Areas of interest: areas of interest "Basketball Arena"
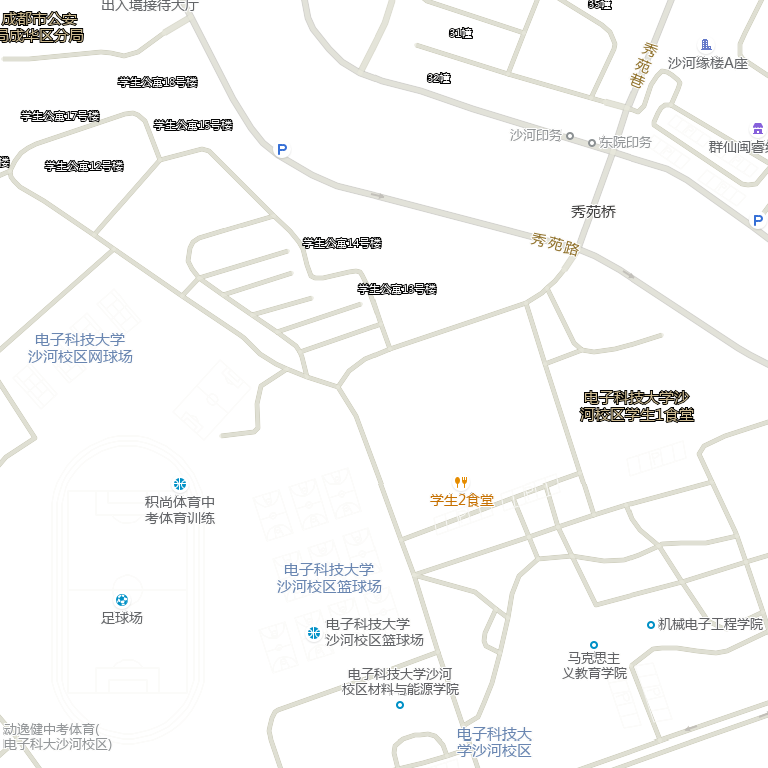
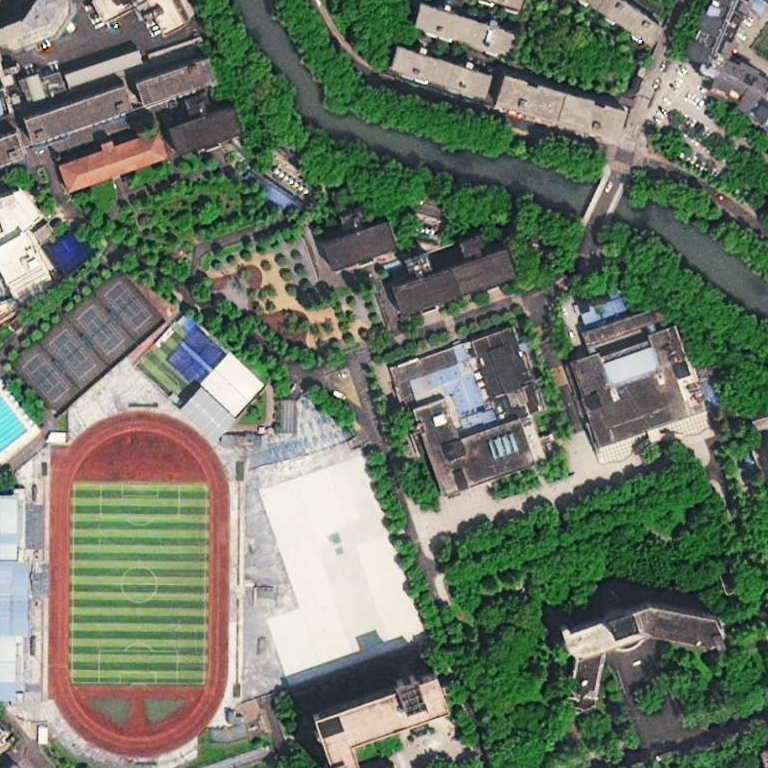